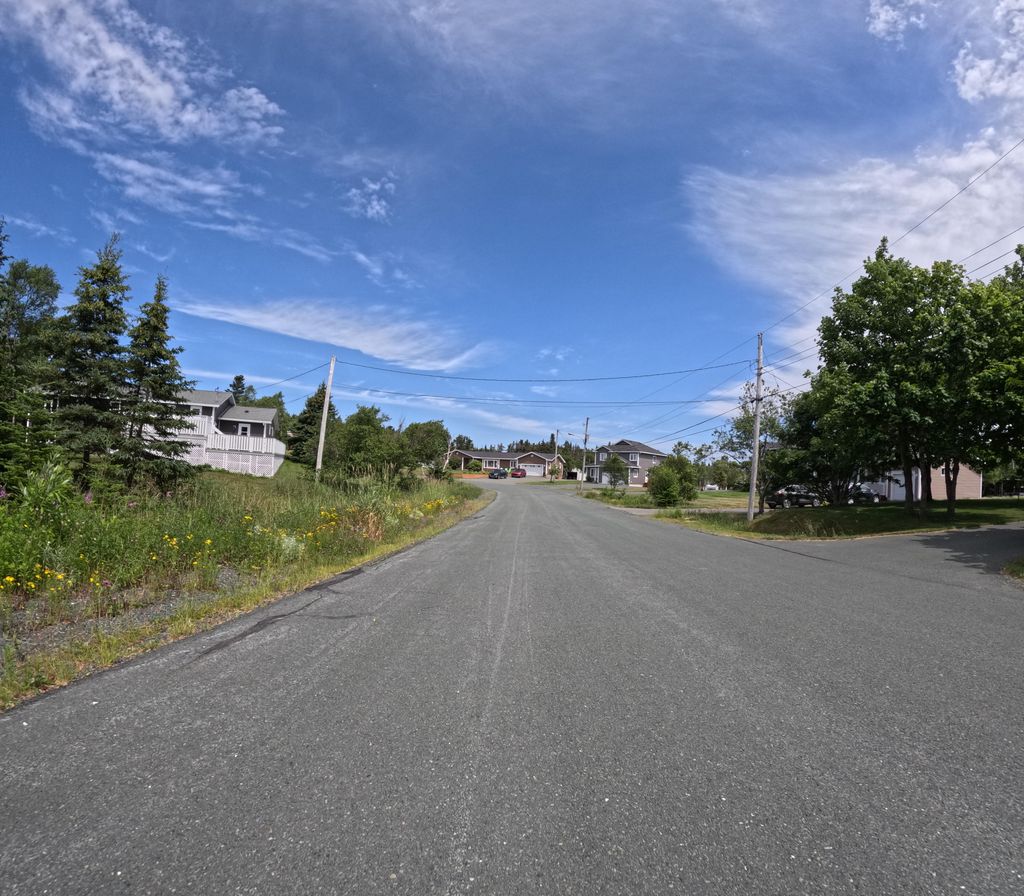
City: st_johns